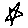
Label: star